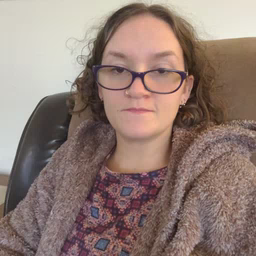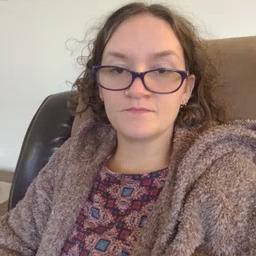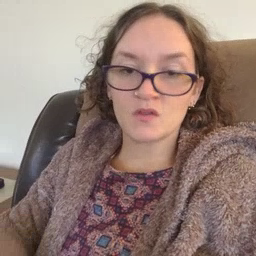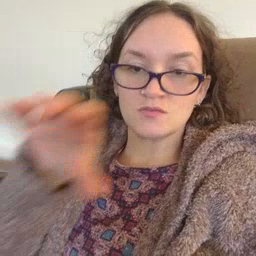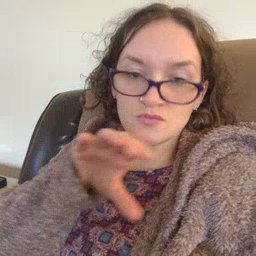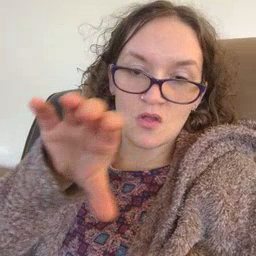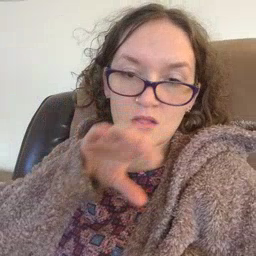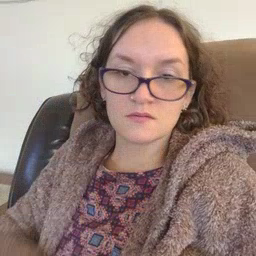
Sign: chocolate